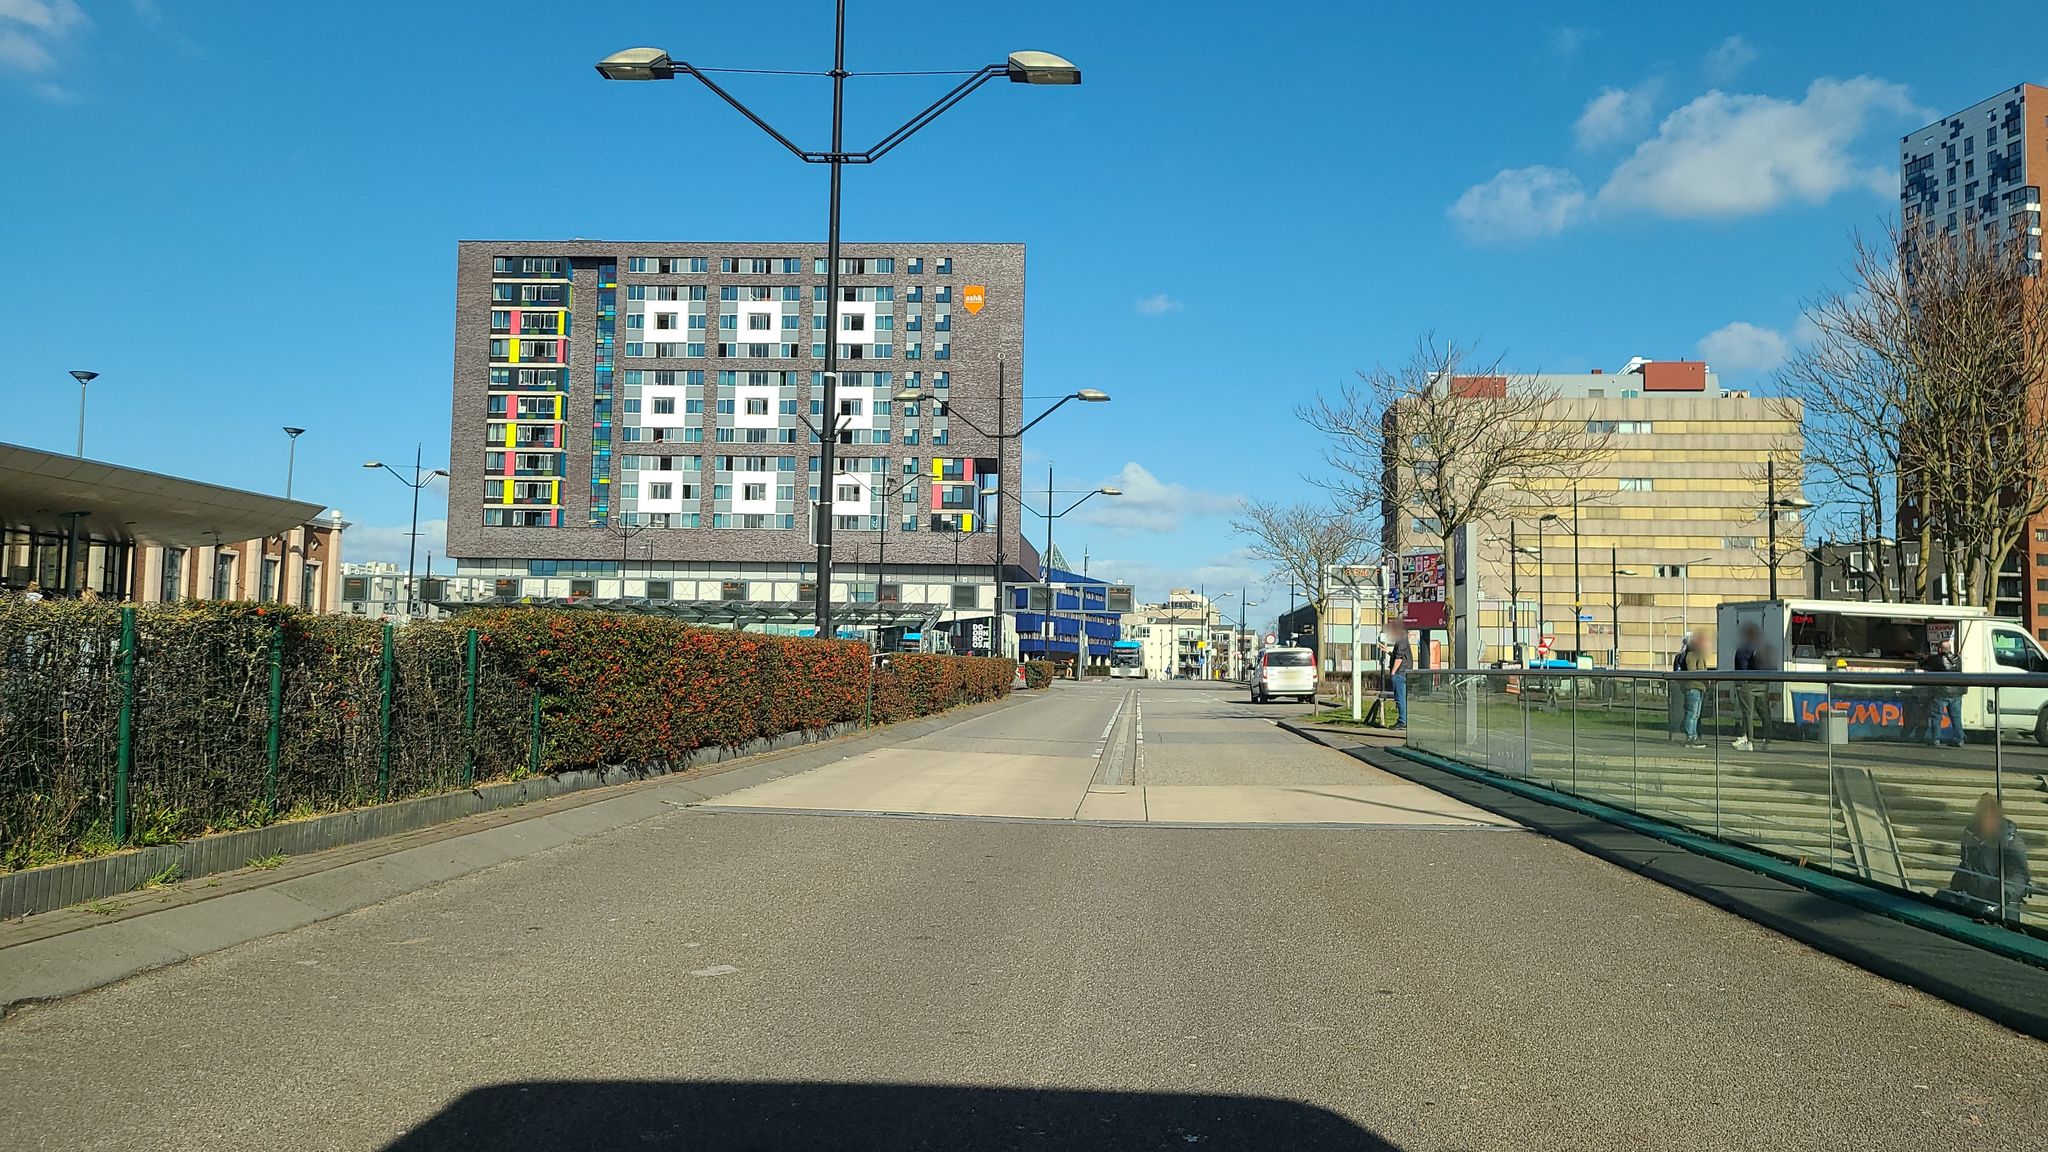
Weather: clear
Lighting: day
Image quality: good
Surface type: driving surface
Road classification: cycleway, footway, steps
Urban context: urban centre
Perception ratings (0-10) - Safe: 6.49, Lively: 6.23, Beautiful: 6.73, Boring: 4.17, Depressing: 5.11, Wealthy: 8.76